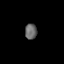
Tissue: prostate
Cell type: T cells
Senescence score: 0.6955
Nuclear area (px): 182
Mean DAPI intensity: 104.077